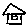
Label: house